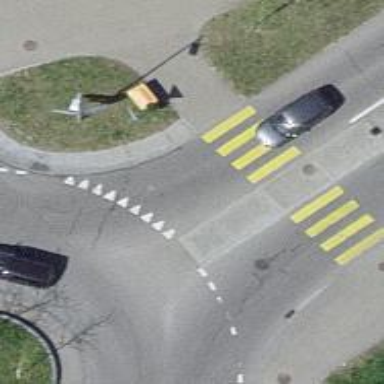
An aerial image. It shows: Uncontrolled crossing on the road.